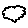
Label: cloud